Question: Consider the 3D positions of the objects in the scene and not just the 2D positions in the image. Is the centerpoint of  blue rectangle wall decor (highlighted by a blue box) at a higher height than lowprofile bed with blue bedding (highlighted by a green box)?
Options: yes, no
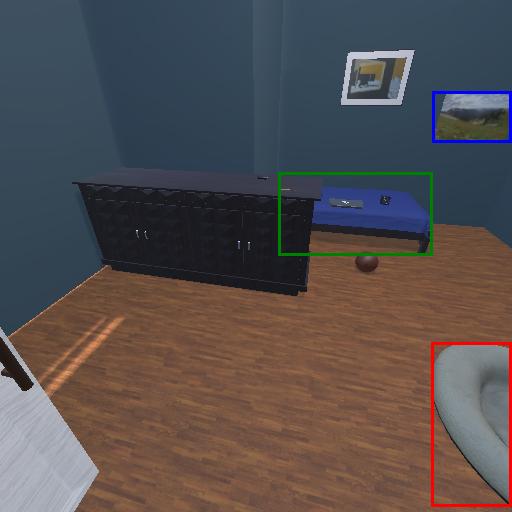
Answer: yes